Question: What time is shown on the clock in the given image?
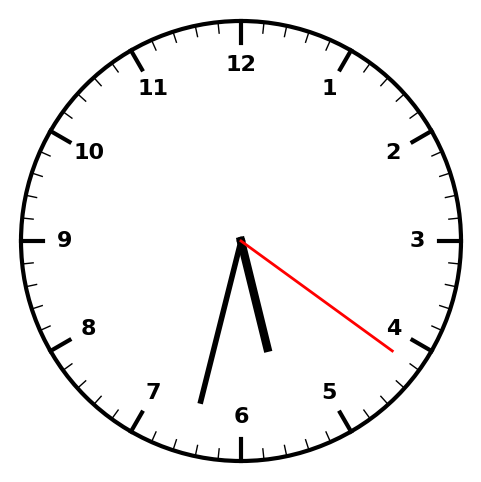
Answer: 05:32:21